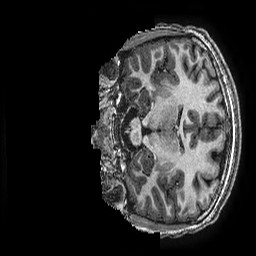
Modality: T1w
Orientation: coronal
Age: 10
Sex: female
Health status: ill
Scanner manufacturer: ge
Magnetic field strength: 3 T
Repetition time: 0.00766 s
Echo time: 0.003476 s